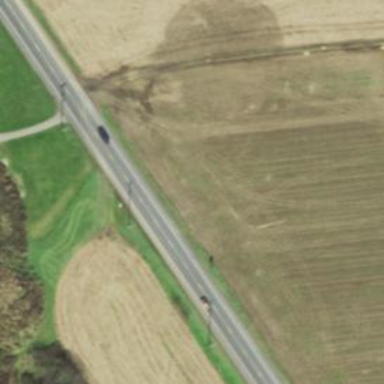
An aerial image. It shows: Primary highway.